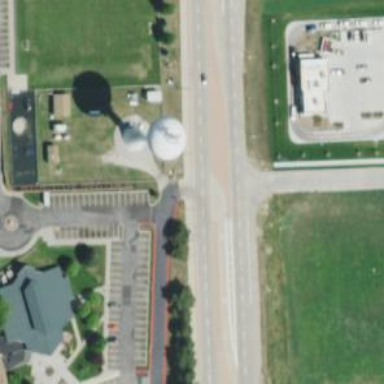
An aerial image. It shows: Water tower that is man-made.